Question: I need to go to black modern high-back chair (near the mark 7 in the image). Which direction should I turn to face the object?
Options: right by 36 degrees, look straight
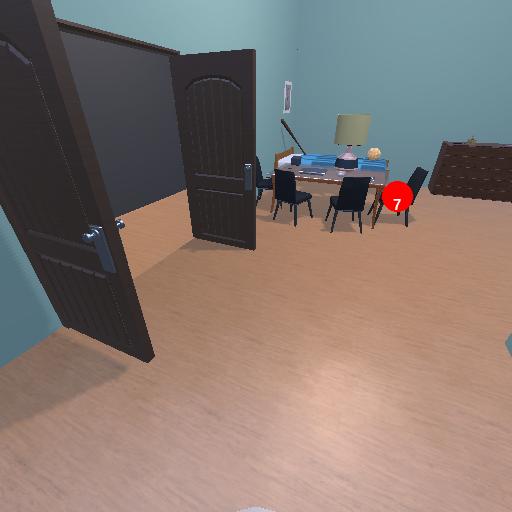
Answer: right by 36 degrees